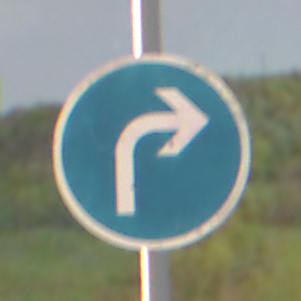
Verkehrszeichen: VorgeschriebeneFahrtrichtungRechts
Umgebung: Outdoor, Urban
Tageszeit: Night
Wetter: PartlyCloudy
Licht: Artificial
Jahreszeit: NotSpecified
Kontrast: HighContrast